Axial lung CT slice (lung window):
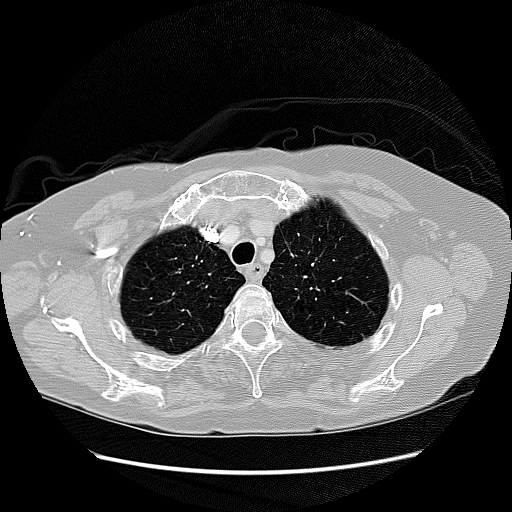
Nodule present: no